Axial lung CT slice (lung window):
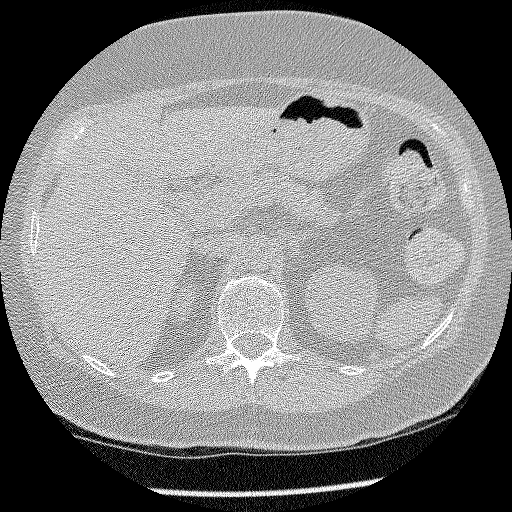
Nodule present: no